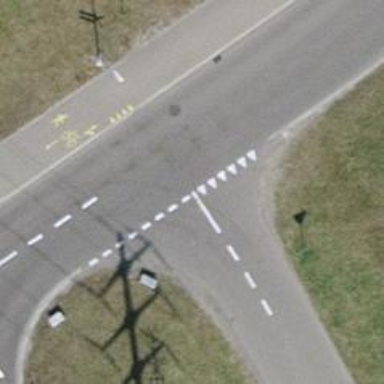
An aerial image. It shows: Asphalt cycleway.